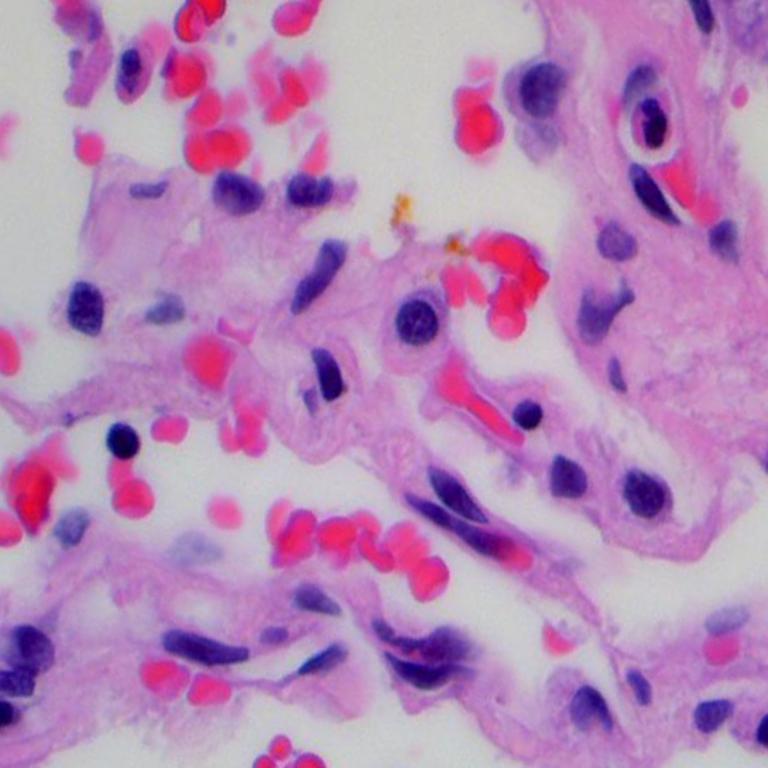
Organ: lung
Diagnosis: benign